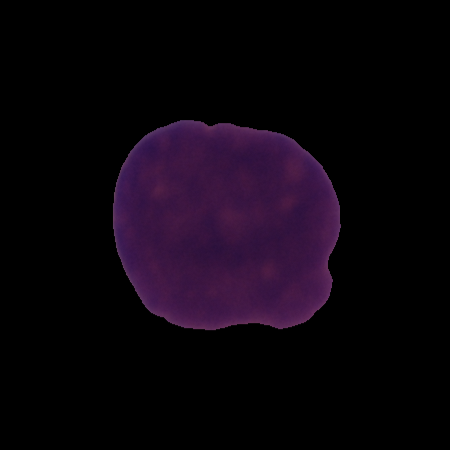
Label: cancer